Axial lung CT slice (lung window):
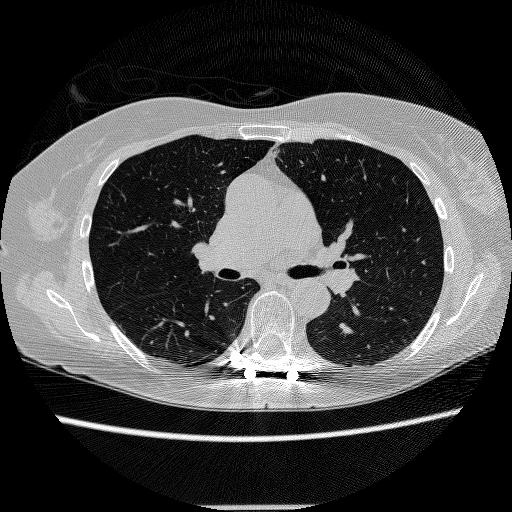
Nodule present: no